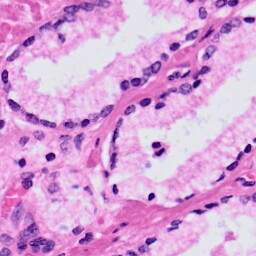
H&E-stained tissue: Prostate